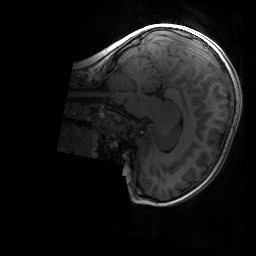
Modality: T1w
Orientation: sagittal
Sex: male
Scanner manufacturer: siemens
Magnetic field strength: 3 T
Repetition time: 1.9 s
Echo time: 0.00243 s